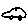
Label: car